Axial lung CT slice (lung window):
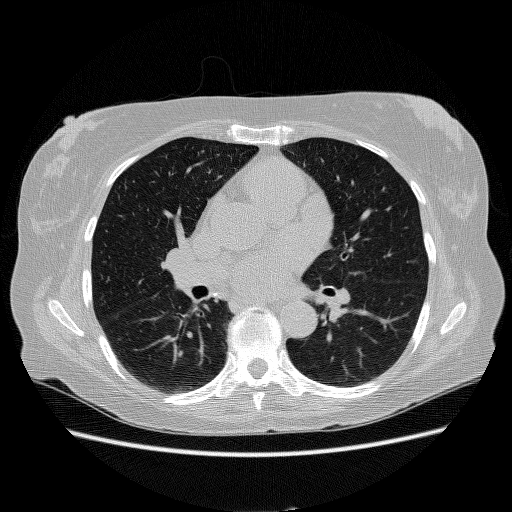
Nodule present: no